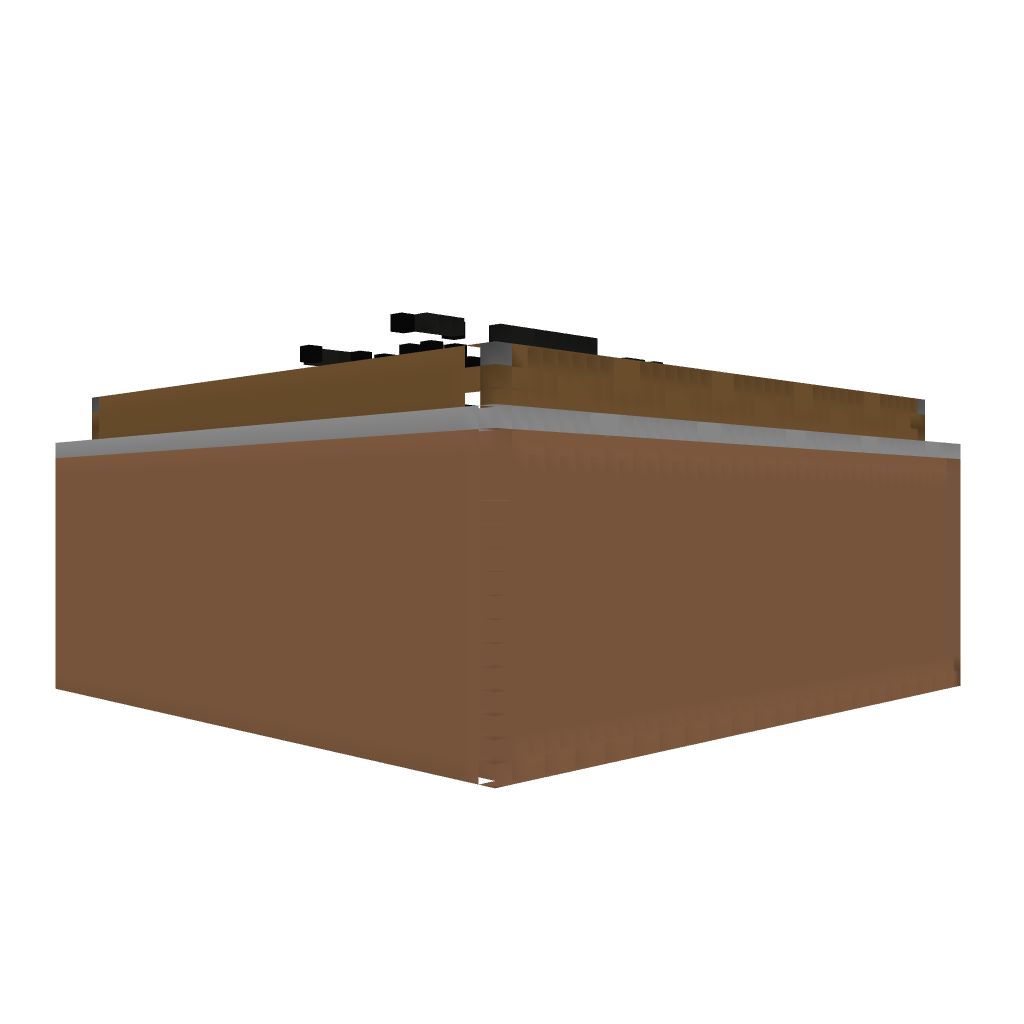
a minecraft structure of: Modern House - cmacey